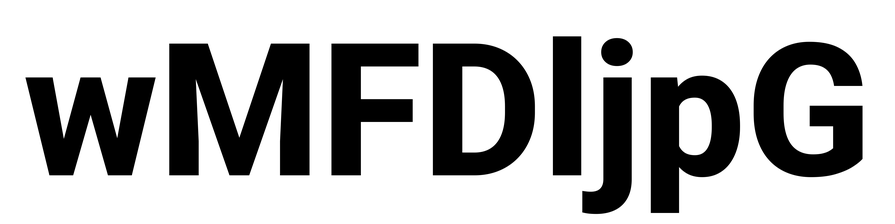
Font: Roboto_ExtraBold